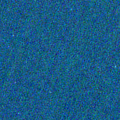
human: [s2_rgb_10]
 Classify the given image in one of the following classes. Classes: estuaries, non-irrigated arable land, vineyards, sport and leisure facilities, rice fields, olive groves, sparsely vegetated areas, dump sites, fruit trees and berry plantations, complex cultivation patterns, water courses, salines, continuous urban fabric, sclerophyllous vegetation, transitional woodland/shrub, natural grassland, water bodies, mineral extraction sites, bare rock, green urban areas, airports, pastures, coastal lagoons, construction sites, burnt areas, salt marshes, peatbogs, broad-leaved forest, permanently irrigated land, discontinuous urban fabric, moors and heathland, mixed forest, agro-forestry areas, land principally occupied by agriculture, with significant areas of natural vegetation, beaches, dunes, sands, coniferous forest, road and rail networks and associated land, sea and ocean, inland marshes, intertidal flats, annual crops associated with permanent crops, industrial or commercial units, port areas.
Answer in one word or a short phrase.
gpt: sea and ocean